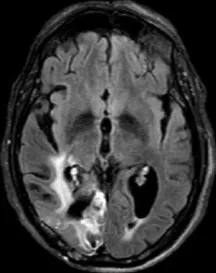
B. Post- surgery image of September 21 2013, showing interval right parietal craniotomy with significant debulking of right temporal occipital tumor. There was a large area of restricted diffusion along the margins of the resection cavity in the right occipital lobe. There was expected postoperative enhancement of the margins of the resection cavity and along the operative tract.
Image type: radiology (mri)